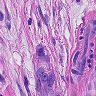
Metastatic tissue present: yes